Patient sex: F
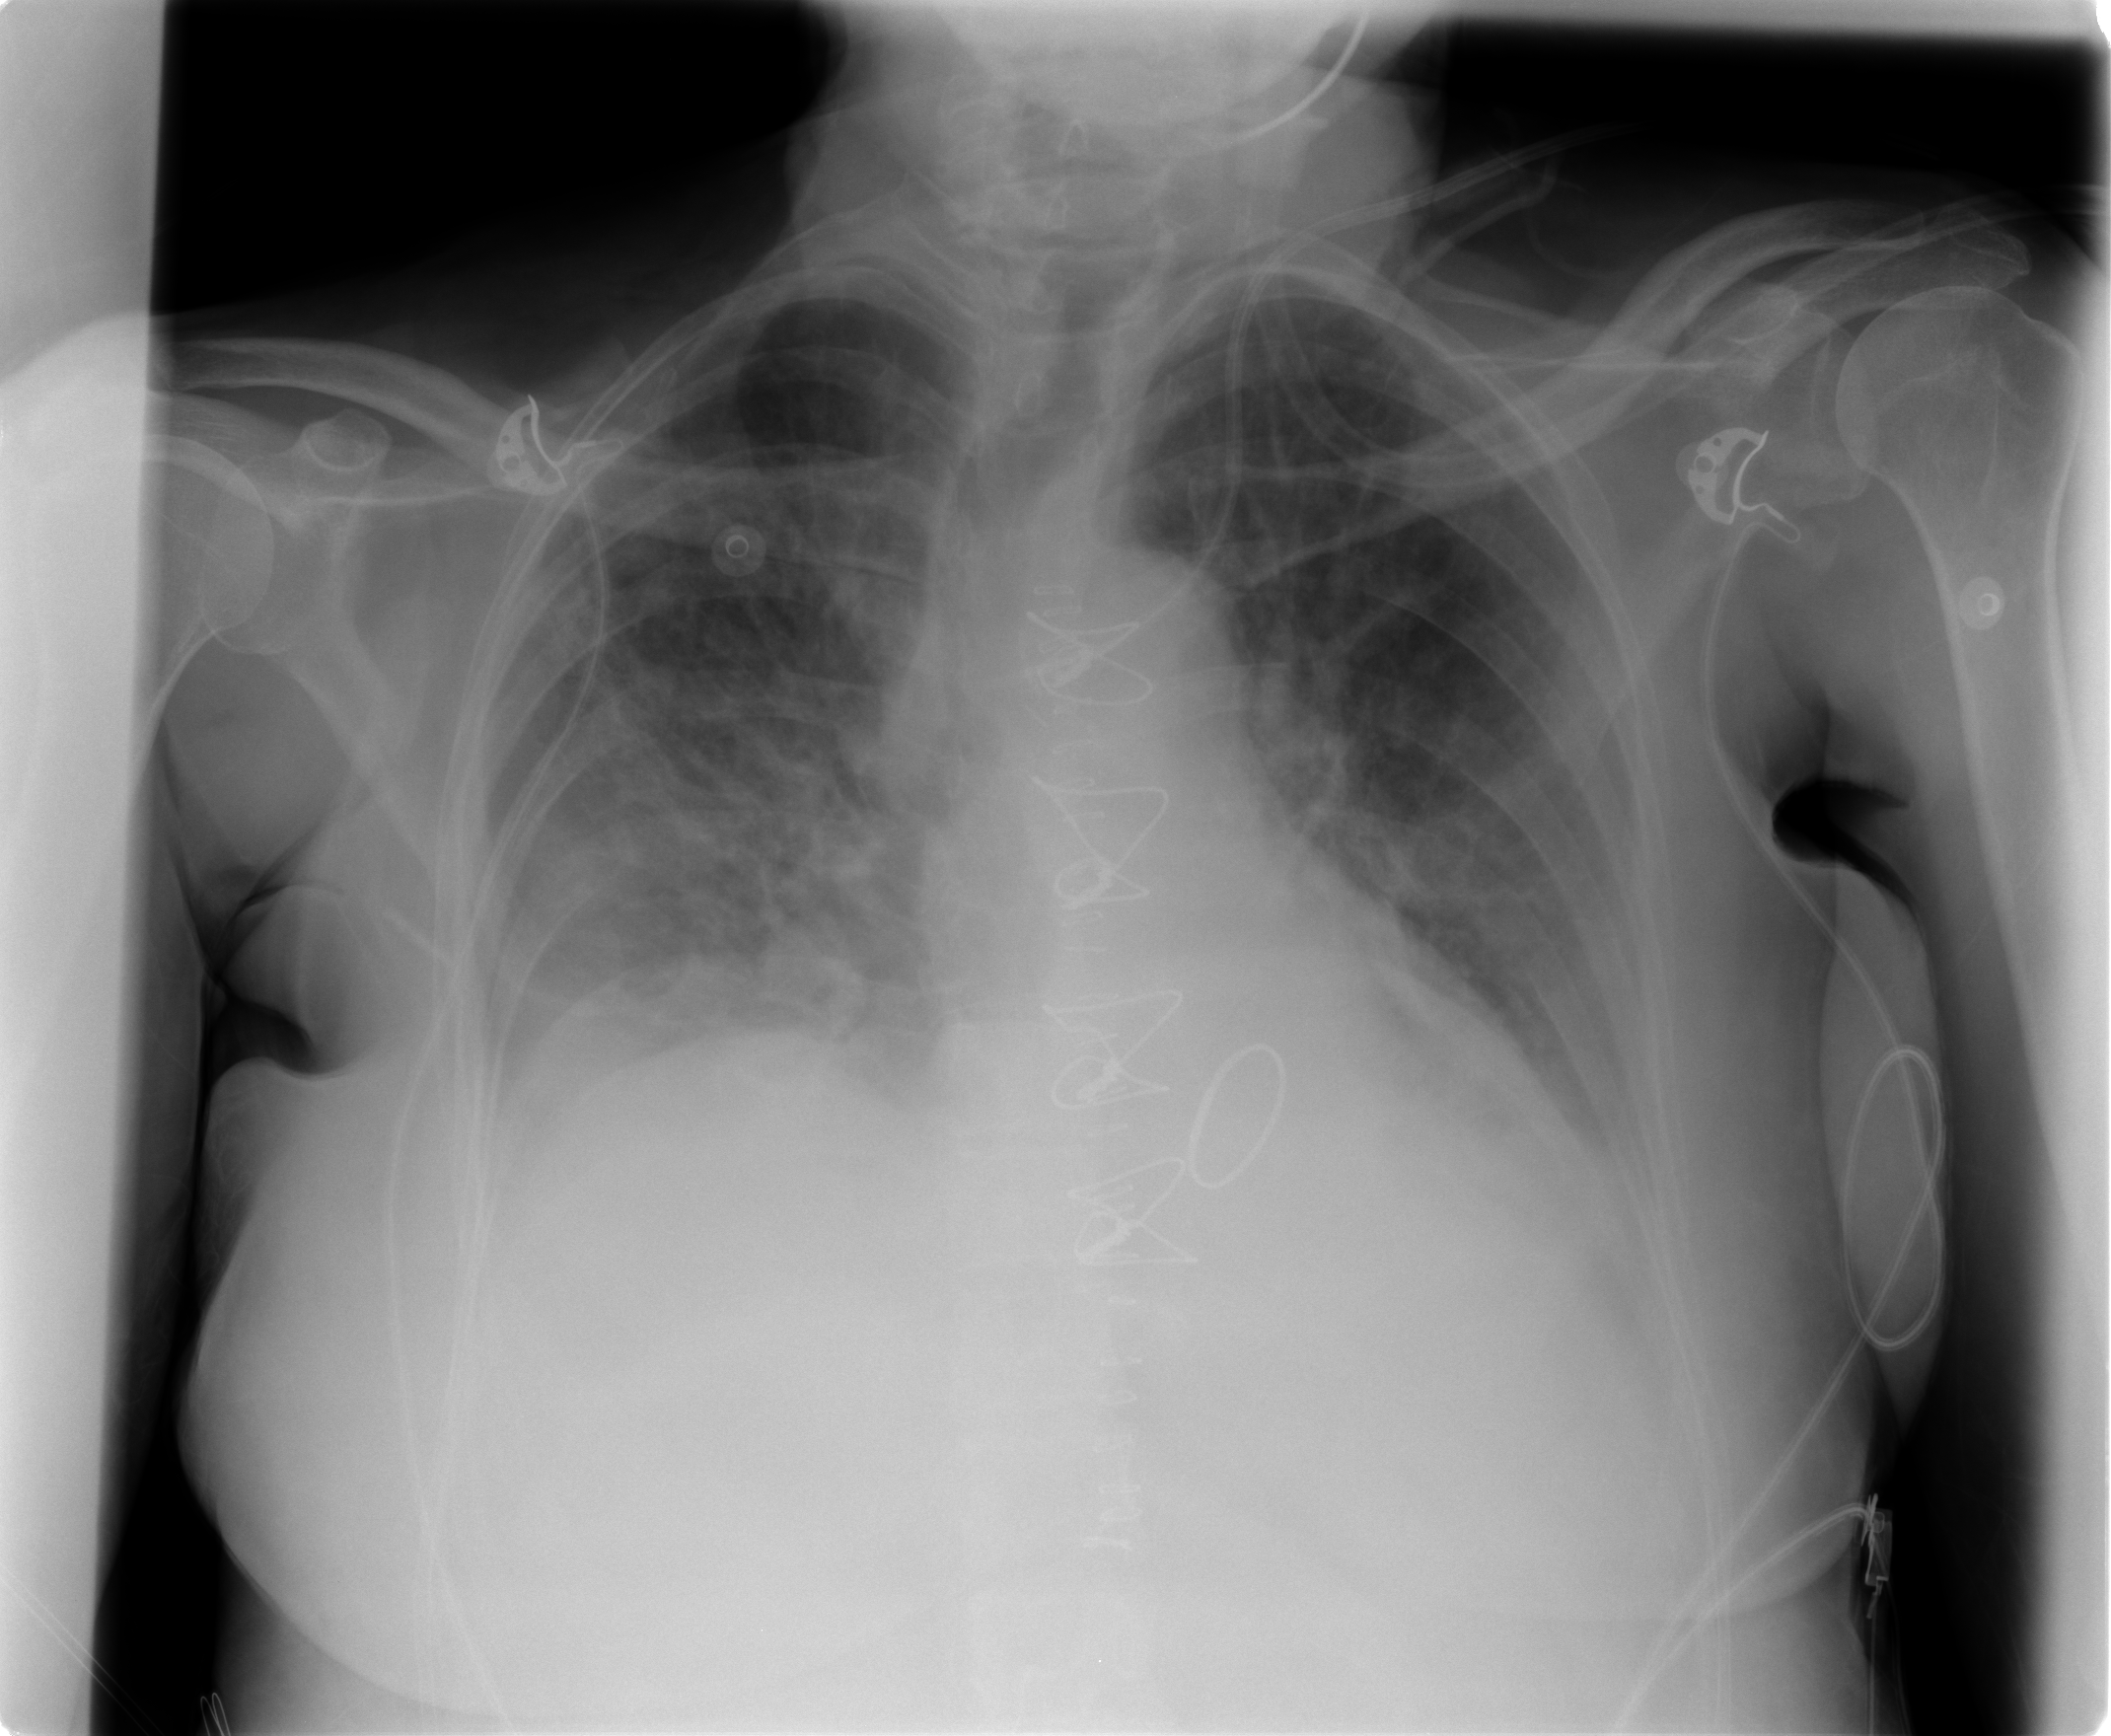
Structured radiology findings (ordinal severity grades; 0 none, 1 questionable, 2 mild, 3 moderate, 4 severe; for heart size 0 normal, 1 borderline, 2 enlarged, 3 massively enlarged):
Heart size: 1
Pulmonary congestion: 2
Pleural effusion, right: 2
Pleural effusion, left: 2
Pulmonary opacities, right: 3
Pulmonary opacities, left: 1
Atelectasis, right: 3
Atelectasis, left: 2